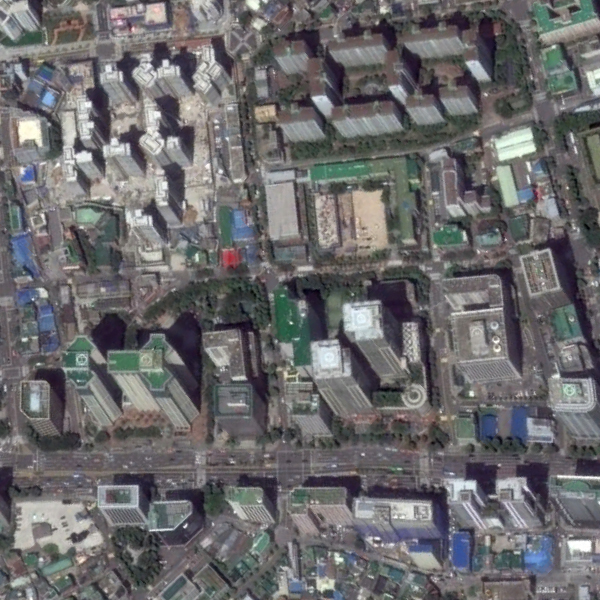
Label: Commercial